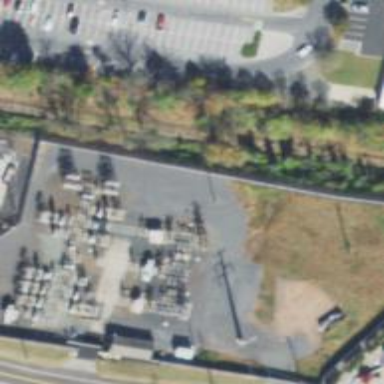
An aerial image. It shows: Power substation.